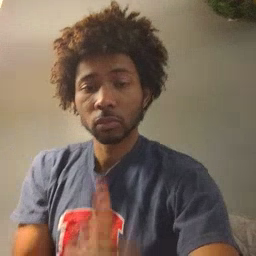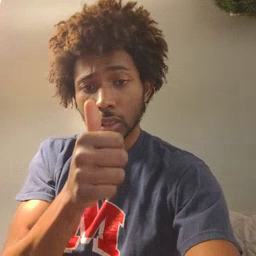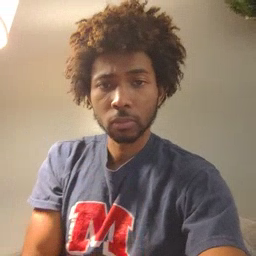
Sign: yourself